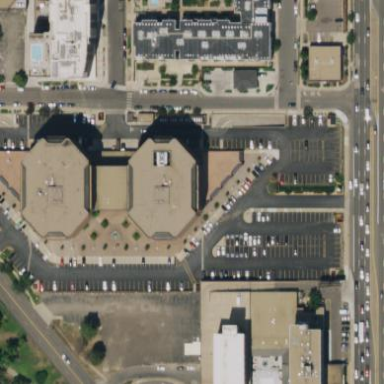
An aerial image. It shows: Office building.